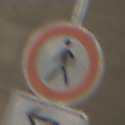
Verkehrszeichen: VerbotFussgaenger
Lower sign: RichtungsangabeDurchPfeile2
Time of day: Midday
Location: Roofed (Tunnel)
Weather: NotSpecified
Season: NotSpecified
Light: Natural